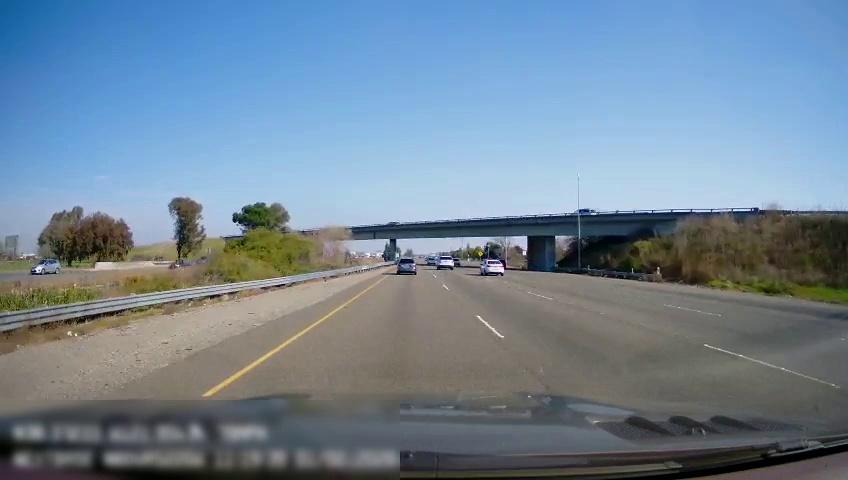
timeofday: Day
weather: Sunny
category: Drivable Space
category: Drivable Space
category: Vehicles | Car
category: Vehicles | Car
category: Vehicles | Car
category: Vehicles | Car
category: Vehicles | Car
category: Vehicles | Car
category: Vehicles | SUV
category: Vehicles | Car
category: Vehicles | Car
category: Lanes | Current Lane
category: Lanes | Current Lane
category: Lanes | Alternate Lane
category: Lanes | Alternate Lane